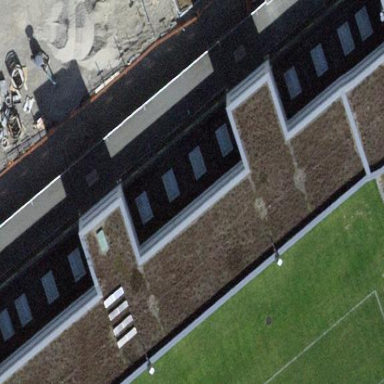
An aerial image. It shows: School building.